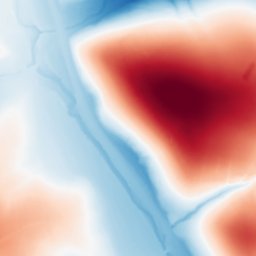
Category: trend_removal
Decomposition family: polynomial_high
Decomposition parameters: degree: 6
Upsampling method: linear_exact
Upsampling parameters: scale: 4
Upsampling scale: 4